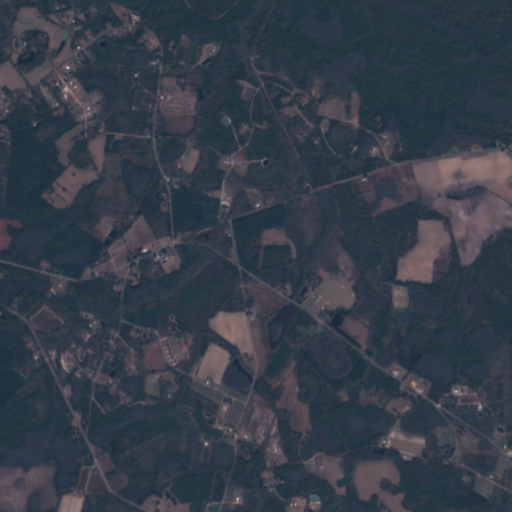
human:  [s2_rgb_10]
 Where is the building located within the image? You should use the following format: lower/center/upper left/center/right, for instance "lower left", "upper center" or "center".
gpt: The building is located in the center left of the image.
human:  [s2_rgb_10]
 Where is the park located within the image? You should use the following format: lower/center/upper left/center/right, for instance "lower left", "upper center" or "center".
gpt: There is no park in the image.